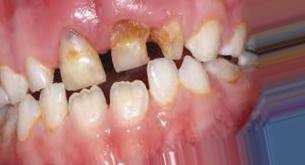
Condition: Caries